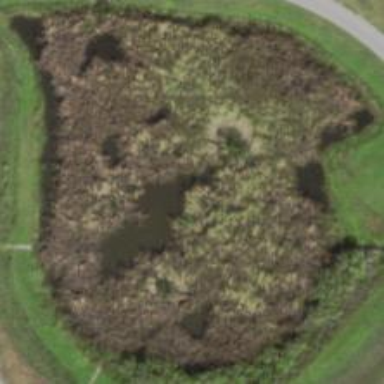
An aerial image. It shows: Fen wetland area.